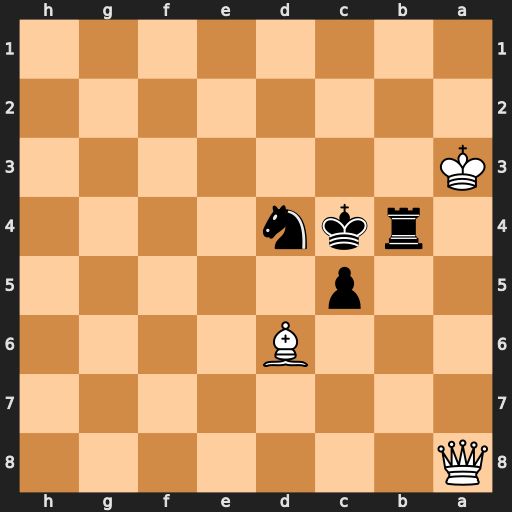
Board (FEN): Q7/8/3B4/2p5/1rkn4/K7/8/8
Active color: b
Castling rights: -
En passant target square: -
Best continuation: Nb5+ Ka2 Nc3+ Ka1 Rb1#